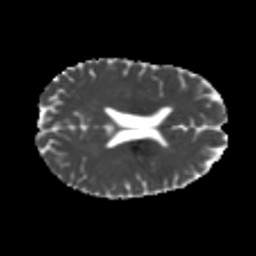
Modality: MD
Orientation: axial
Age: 21
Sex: female
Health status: healthy
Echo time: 0.074 s